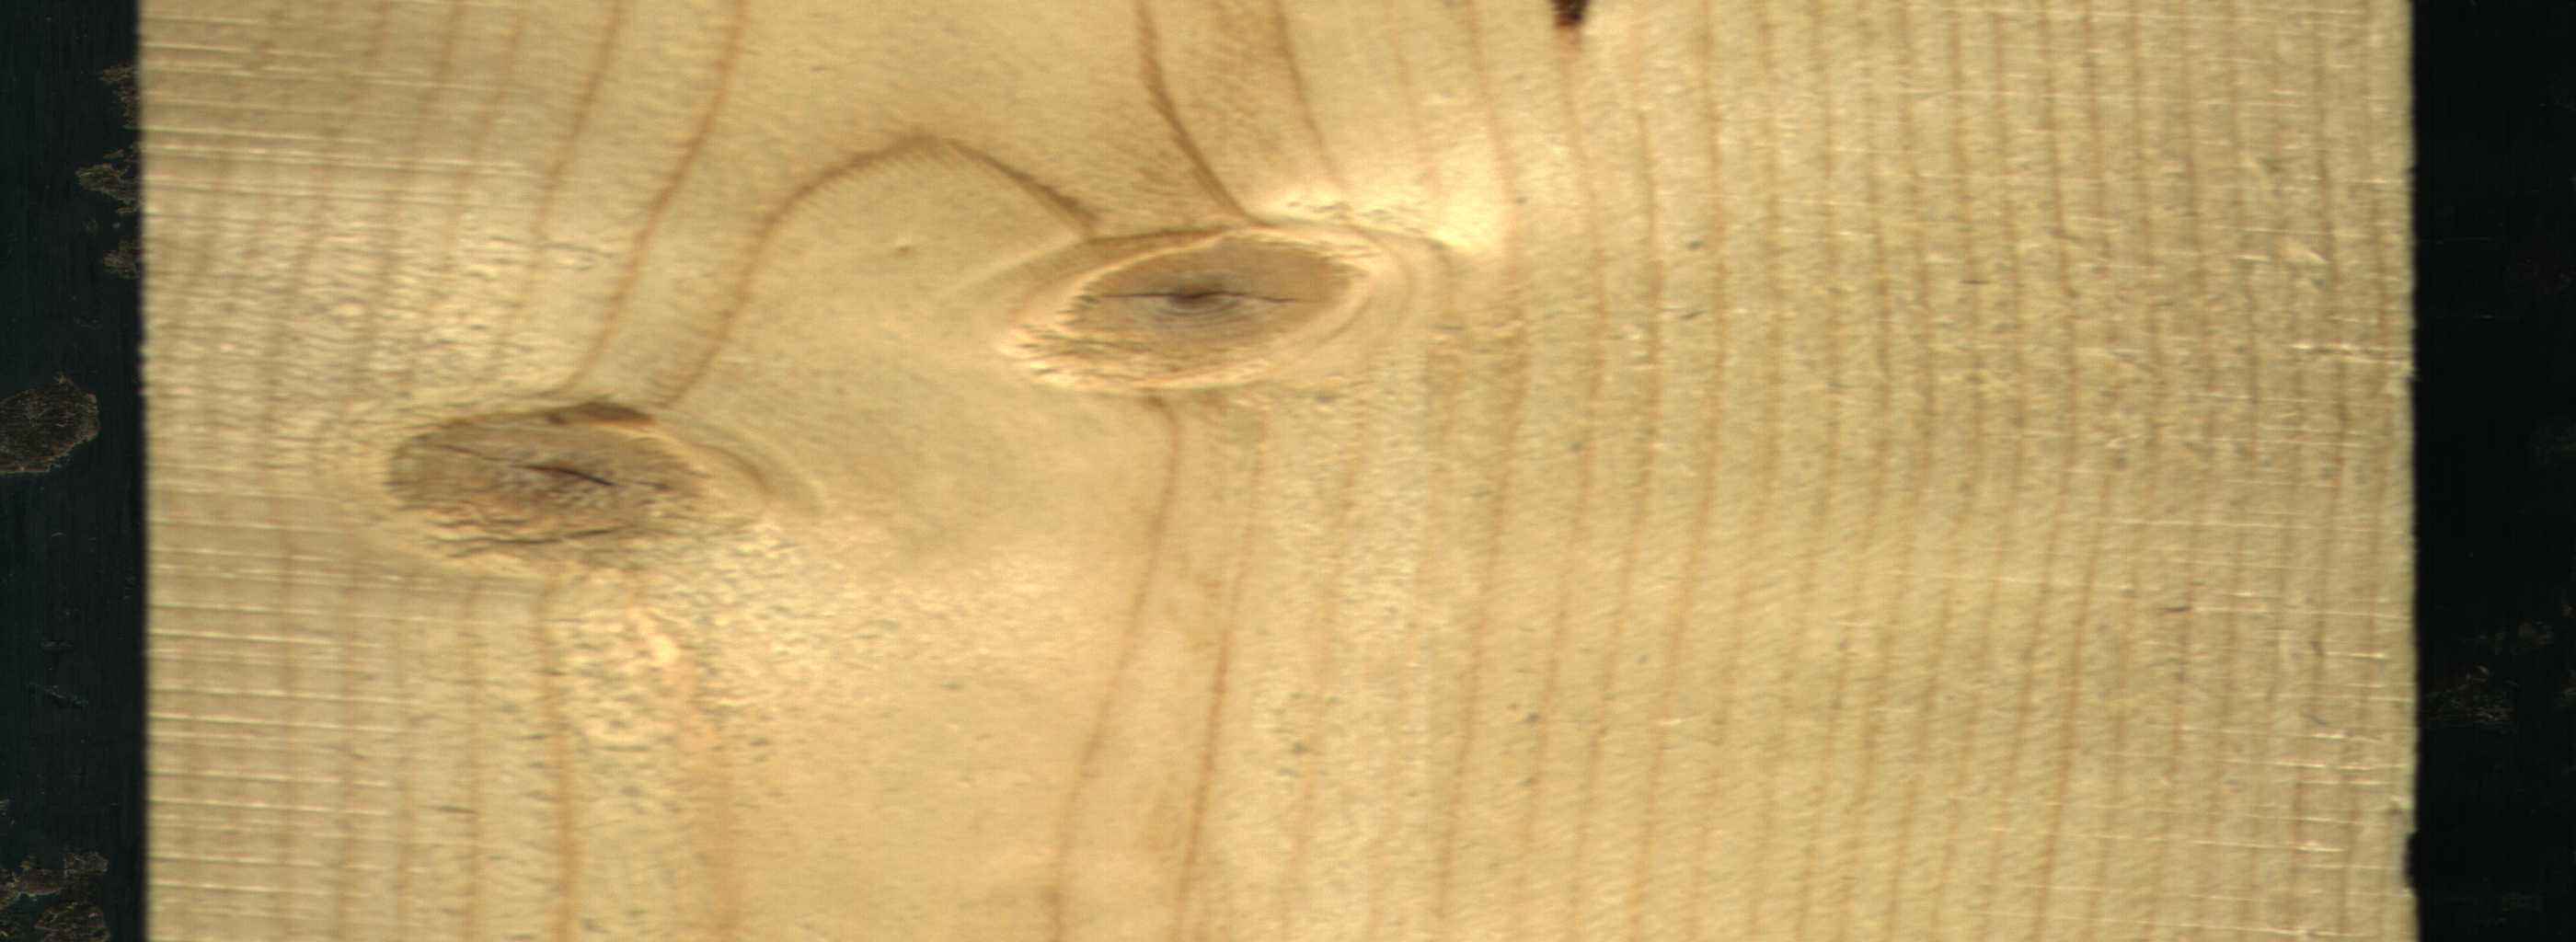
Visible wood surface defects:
resin
knot_with_crack
knot_with_crack